Question: I have lots of data, interpolated with separate functions, which contains gaps (NaN) values. I would like to plot these planes of data as images in MayaVi using imshow(), which I have done with some success.
To avoid the complexity of the data, consider displaying the array:
'''
import numpy as np
from mayavi.mlab import *
grid_z0 = np.array([[1,2,3],[4,np.nan,6],[7,8,9]])
imshow(grid_z0, interpolate = False)
'''
Snapshot without transparency:

In reality, I would like the gaps in my data to be transparent. (i.e. the dark red 128,0,0 square in the middle would be see through).
I'm aware that editing colormaps isn't really a thing in MayaVi (as it is in matplotlib), but I can see 'NaN color' options in the MayaVi pipeline, and documentation like <URL> show that editing the color options is a possibility.
However, I'm stuck to see why the NaN values come out as (128,0,0) RGB, and what I can do to make them transparent.
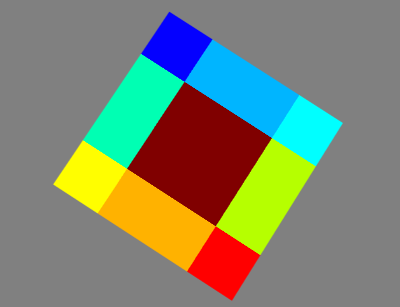
Answer: More thinking, reading and fiddling:
'''
img = imshow(grid_z0)
img.module_manager.scalar_lut_manager.lut.nan_color = 0, 0, 0, 0
img.update_pipeline()
'''